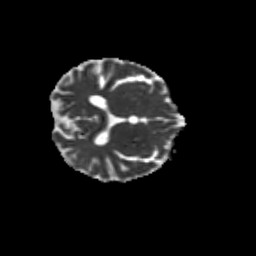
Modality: MD
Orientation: axial
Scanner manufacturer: siemens
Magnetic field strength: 3 T
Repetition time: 9.2 s
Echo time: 0.084 s